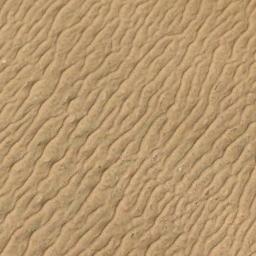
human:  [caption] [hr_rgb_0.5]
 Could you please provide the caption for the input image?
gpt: There are many lines in the desert .

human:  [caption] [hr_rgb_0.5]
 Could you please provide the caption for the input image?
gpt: This is a yellow desert with wavy stripes .

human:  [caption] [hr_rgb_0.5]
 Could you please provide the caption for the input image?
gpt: The desert has yellow sand, Many ravines and dunes .

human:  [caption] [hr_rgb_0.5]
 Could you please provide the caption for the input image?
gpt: The desert is full of yellow sand .

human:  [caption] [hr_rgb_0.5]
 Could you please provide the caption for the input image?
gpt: A yellow desert with patterned stripes .